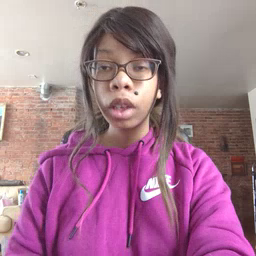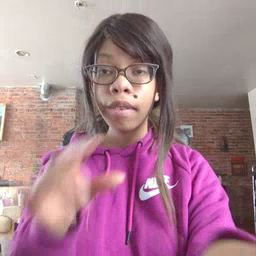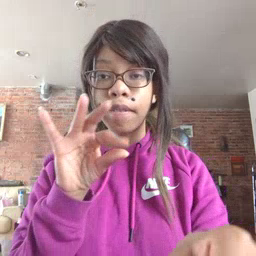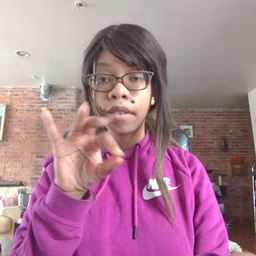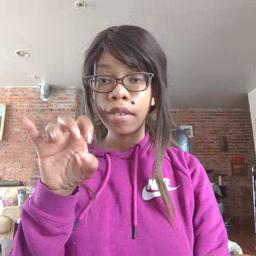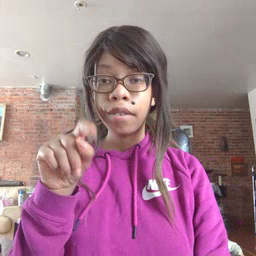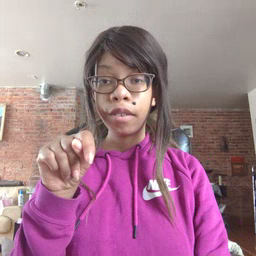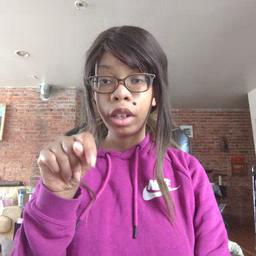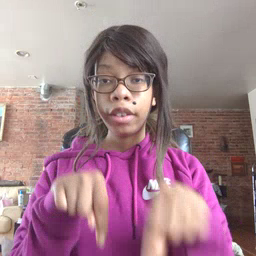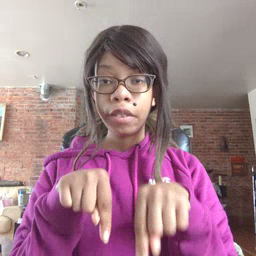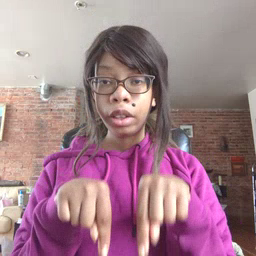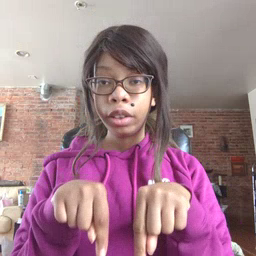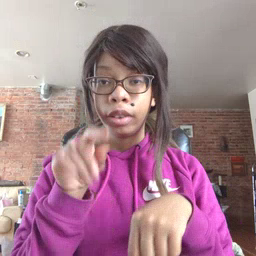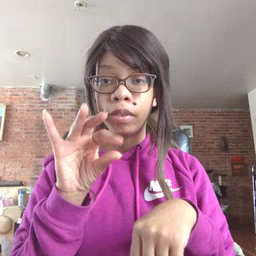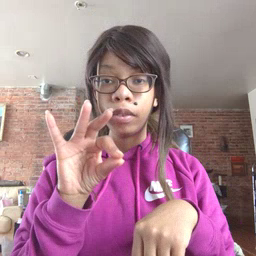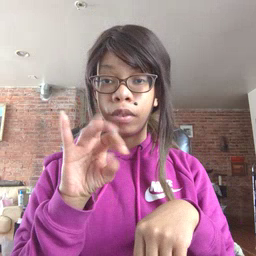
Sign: feet